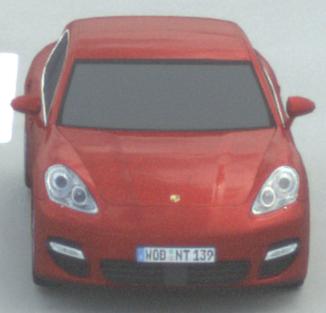
Make: Porsche
Model: Panamera
Detailed model: Panamera (970)
Model produced from: 2010/05
Model produced until: 2013/04
Doors: 5
Color: red
Road condition: dry road
Daytime: midday
Contrast: low contrast